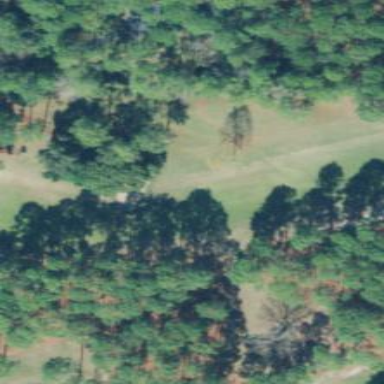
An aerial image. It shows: Grassy area designated as golf fairway.